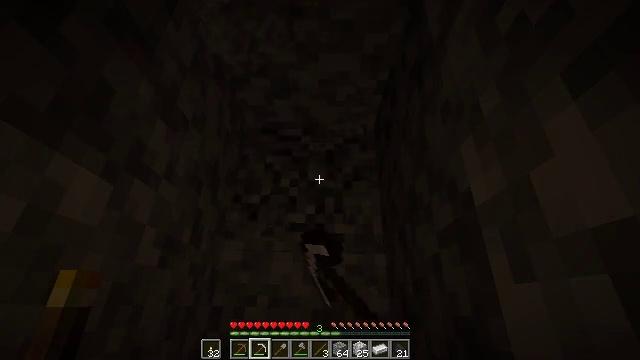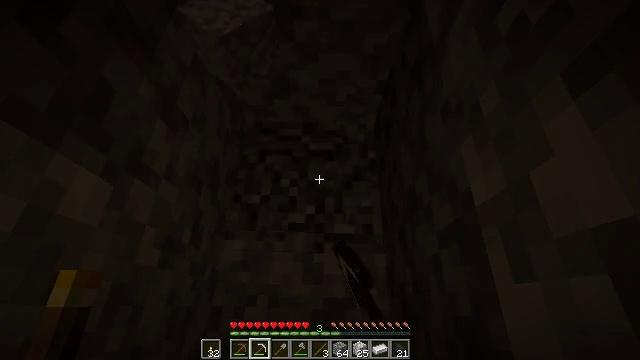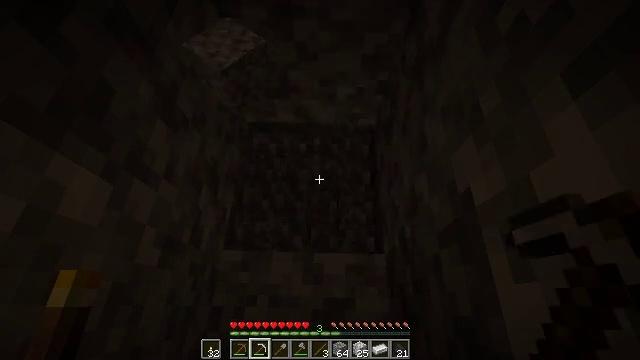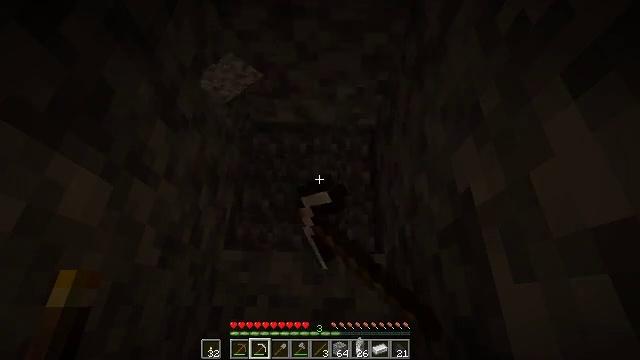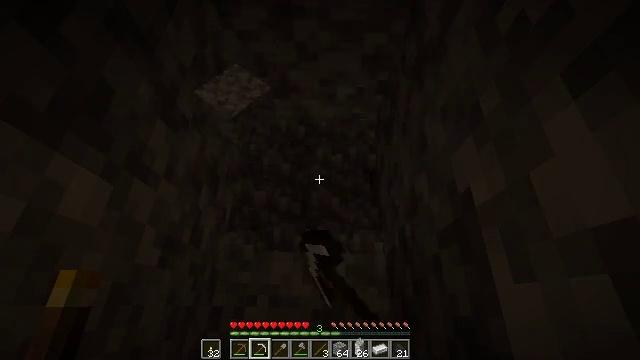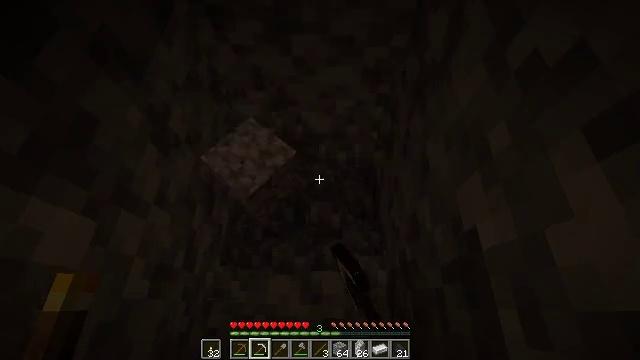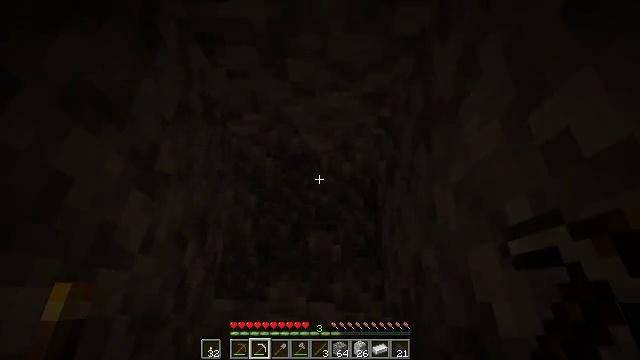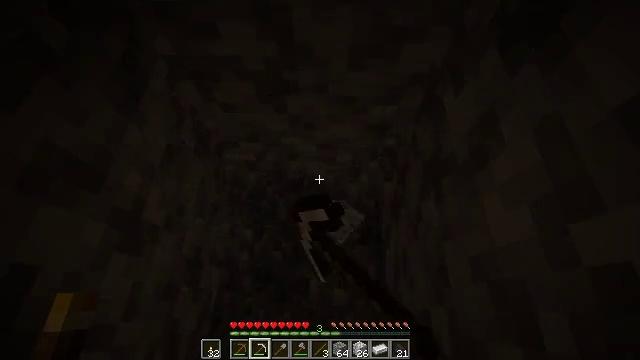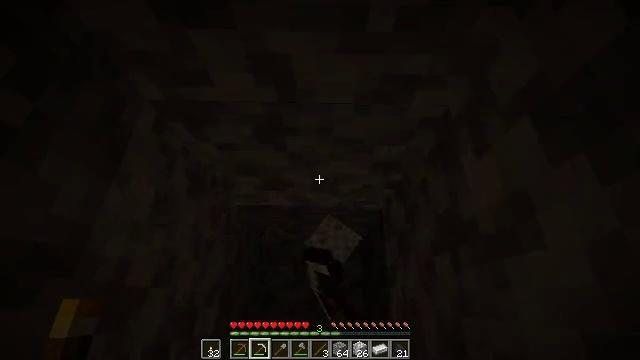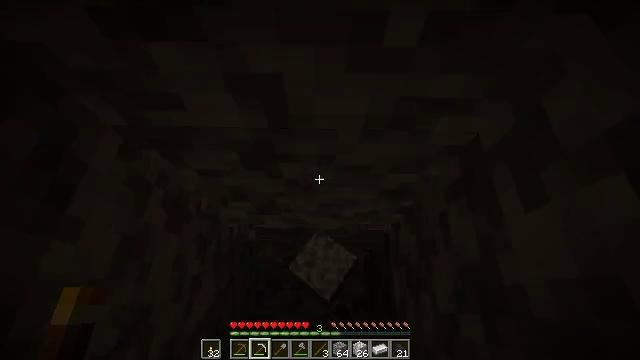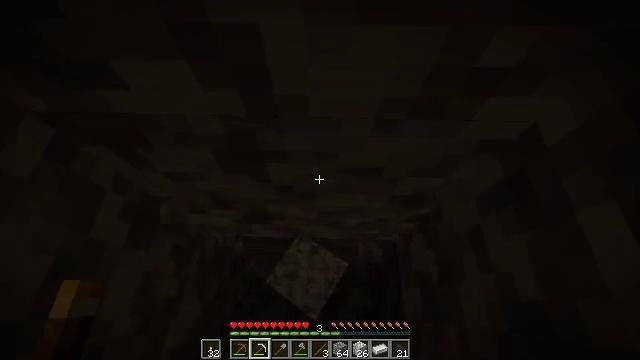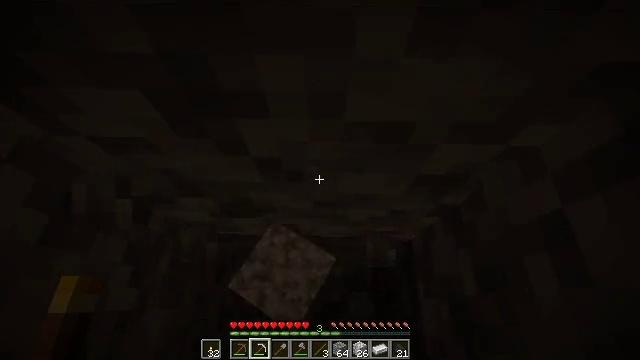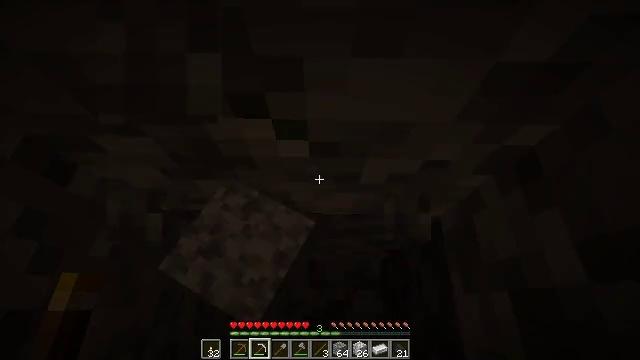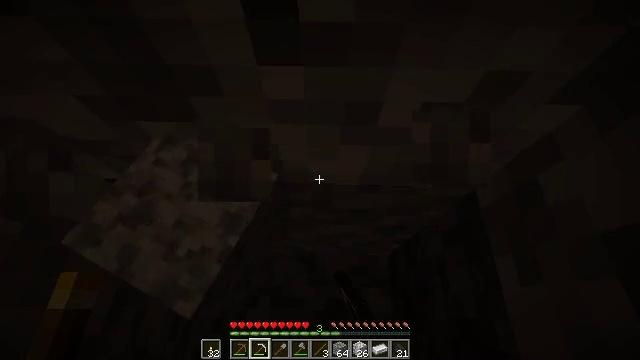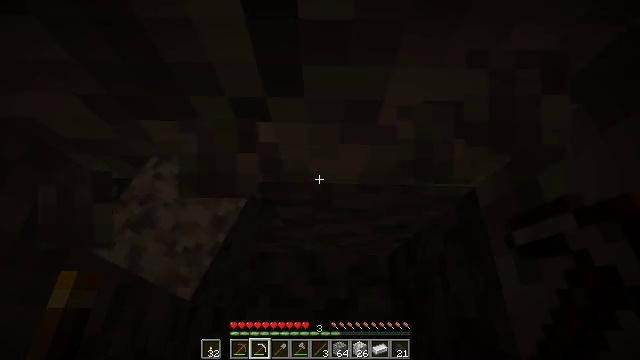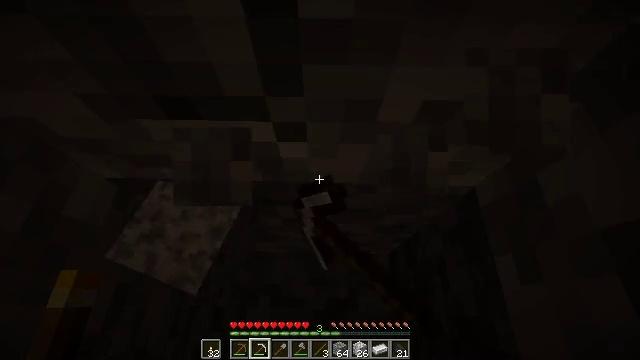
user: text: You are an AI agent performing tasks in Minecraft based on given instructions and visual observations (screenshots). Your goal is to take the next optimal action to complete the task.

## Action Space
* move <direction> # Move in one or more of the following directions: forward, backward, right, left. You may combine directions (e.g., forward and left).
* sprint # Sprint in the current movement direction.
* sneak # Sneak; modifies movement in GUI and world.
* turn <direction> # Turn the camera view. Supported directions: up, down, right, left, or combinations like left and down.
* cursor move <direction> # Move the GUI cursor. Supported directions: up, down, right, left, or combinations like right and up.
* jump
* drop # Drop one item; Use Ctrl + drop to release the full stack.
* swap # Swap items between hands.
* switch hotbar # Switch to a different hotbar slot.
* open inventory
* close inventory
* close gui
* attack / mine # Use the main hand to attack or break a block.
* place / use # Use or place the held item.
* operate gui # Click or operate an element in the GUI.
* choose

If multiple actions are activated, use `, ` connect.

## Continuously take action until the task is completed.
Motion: motion action
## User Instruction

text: Break the stone block.
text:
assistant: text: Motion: attack / mine
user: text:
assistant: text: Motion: attack / mine
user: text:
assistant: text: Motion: attack / mine
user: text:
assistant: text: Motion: move forward, attack / mine
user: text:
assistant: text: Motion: move forward, attack / mine
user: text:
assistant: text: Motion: move forward, attack / mine
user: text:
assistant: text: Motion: move forward, attack / mine
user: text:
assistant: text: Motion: move forward, attack / mine
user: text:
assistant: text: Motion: attack / mine
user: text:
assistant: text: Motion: attack / mine
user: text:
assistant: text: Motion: attack / mine
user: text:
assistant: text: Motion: attack / mine
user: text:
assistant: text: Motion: attack / mine
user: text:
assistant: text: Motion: attack / mine
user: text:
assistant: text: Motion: attack / mine
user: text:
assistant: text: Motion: attack / mine
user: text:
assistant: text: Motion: attack / mine
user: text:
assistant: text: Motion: attack / mine
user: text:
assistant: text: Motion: attack / mine
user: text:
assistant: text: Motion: attack / mine
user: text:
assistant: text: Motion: attack / mine
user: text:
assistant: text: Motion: attack / mine
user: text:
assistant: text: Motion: attack / mine
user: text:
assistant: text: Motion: attack / mine
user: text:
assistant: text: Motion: attack / mine
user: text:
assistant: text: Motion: attack / mine
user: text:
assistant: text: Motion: attack / mine
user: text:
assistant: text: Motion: attack / mine
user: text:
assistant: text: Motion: attack / mine
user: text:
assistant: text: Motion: attack / mine